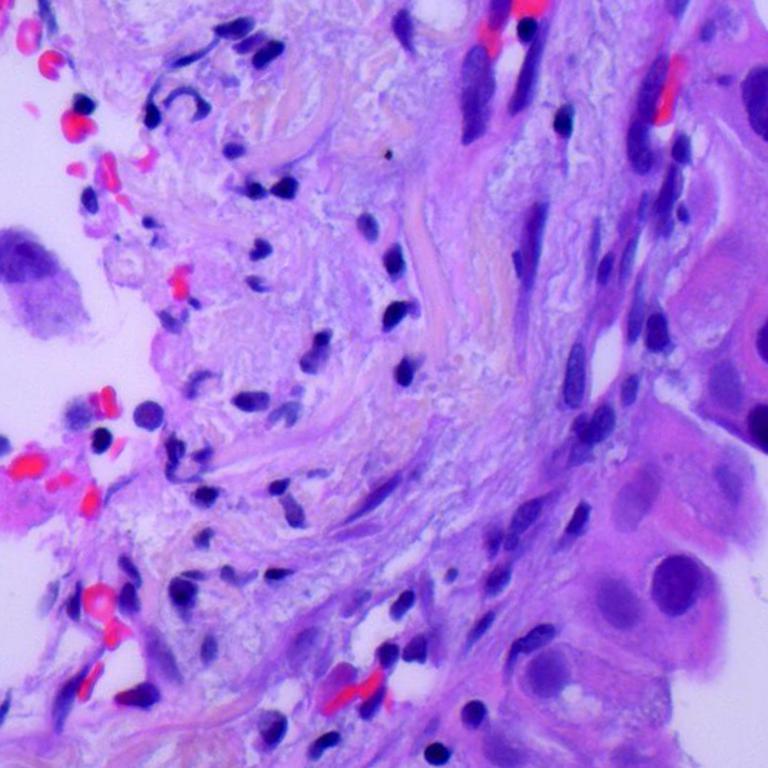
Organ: lung
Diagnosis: adenocarcinomas